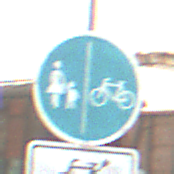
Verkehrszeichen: GetrennterRadUndGehwegRadwegRechts
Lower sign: EinspurigeFahrzeugeFrei4
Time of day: SunriseSunset
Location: Outdoor (Suburban)
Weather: PartlyCloudy
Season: NotSpecified
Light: Natural